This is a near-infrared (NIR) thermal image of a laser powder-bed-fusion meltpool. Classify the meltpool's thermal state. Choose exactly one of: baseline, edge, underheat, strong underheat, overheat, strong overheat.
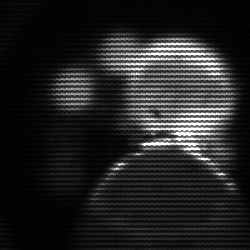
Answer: edge